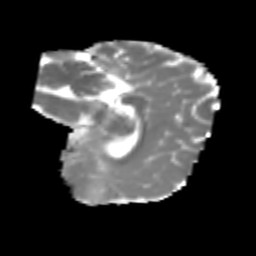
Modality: MD
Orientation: sagittal
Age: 6
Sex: male
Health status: healthy